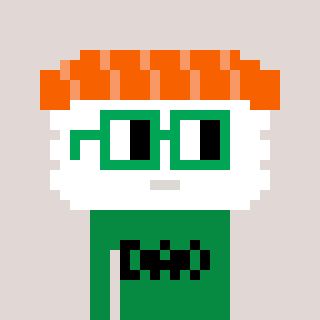
a pixel art character with square green glasses, a nigiri-shaped head and a green-colored body on a warm background